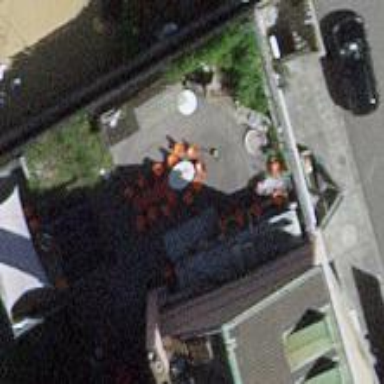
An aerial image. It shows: Lively nightclub.